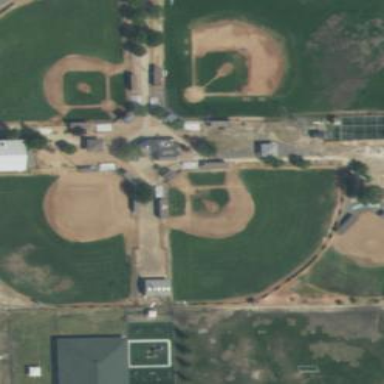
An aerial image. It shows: Baseball pitch for leisure land activities.